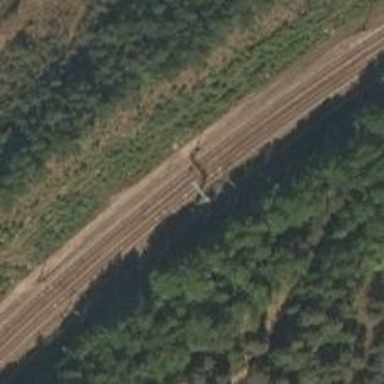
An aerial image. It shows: Railway signal.